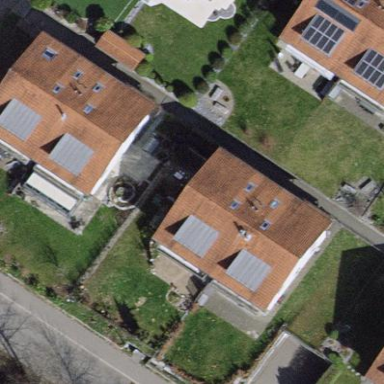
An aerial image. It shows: Terrace building.